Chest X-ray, PA view. Patient: 21 years old, sex M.
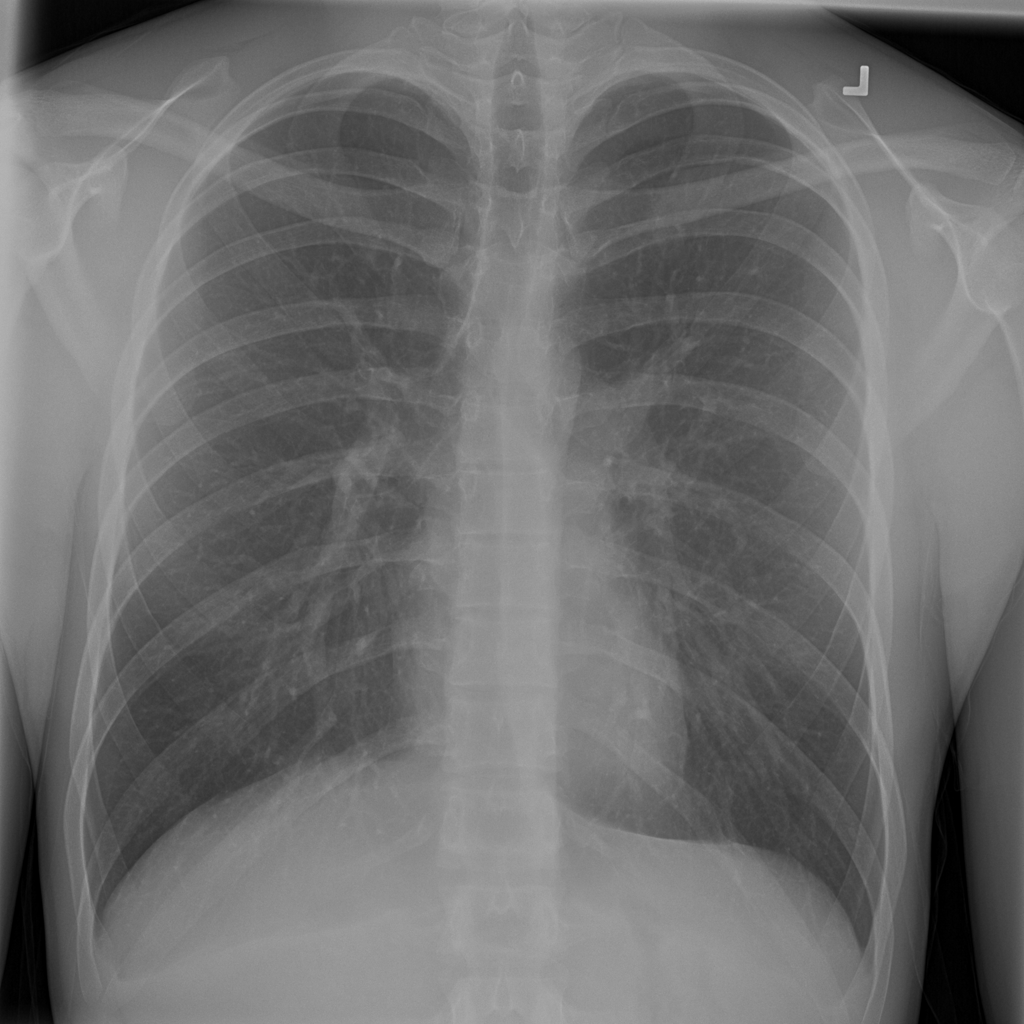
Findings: No Finding